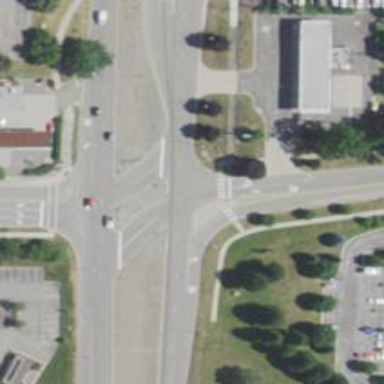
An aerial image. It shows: Secondary link road.